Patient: sex F, age 68
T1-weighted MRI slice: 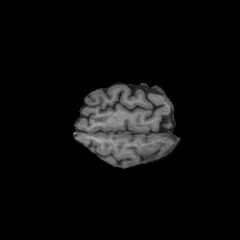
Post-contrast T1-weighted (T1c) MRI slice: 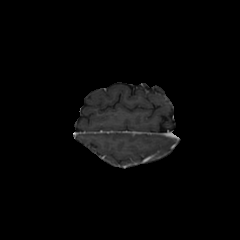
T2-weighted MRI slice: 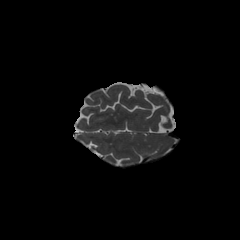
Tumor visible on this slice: no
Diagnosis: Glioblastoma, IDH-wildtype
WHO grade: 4